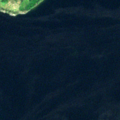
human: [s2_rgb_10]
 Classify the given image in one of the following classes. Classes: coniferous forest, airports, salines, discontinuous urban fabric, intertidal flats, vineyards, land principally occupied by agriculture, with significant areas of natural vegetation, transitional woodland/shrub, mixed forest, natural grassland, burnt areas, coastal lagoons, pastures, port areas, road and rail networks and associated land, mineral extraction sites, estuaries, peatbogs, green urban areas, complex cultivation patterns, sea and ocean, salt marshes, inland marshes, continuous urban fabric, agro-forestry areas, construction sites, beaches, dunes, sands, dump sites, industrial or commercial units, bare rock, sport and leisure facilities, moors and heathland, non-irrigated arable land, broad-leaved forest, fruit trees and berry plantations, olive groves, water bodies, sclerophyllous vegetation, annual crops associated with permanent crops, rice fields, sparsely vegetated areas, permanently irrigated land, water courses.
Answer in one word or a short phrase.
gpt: coniferous forest, water bodies